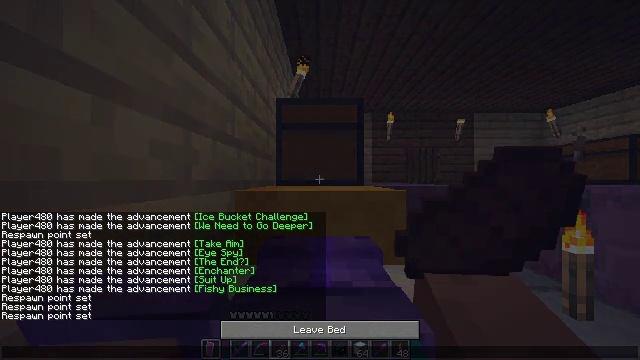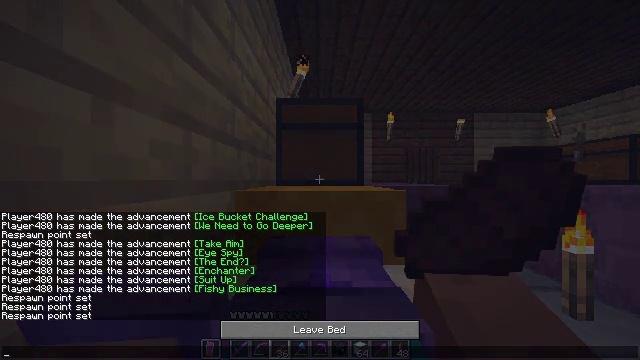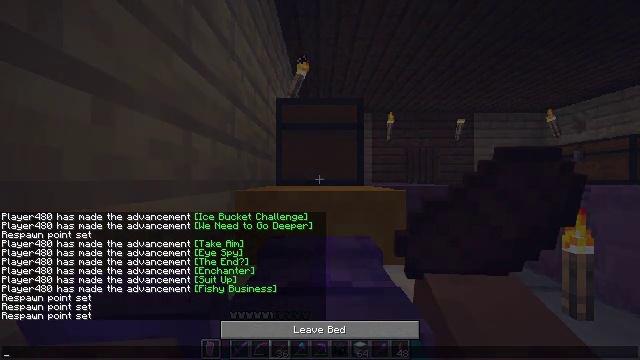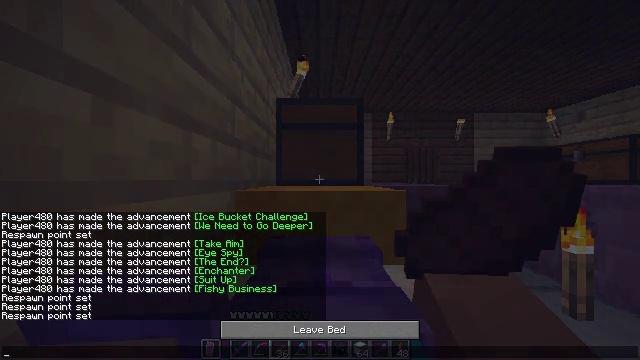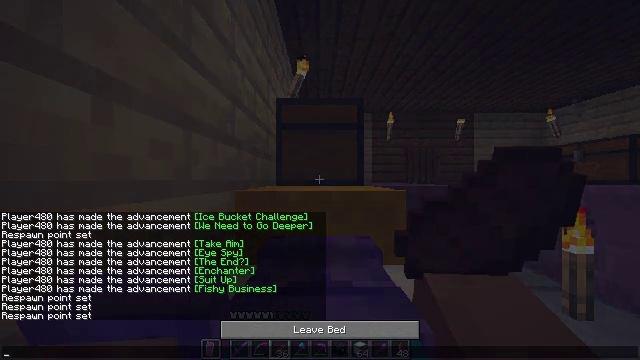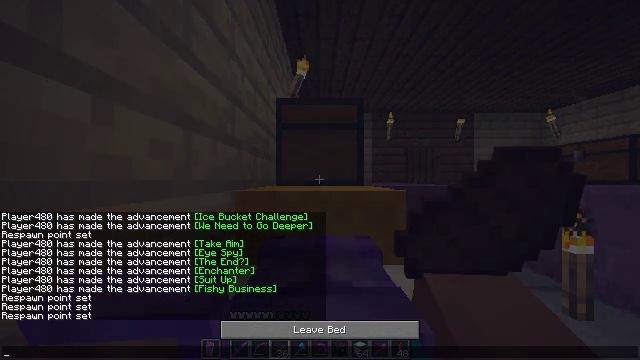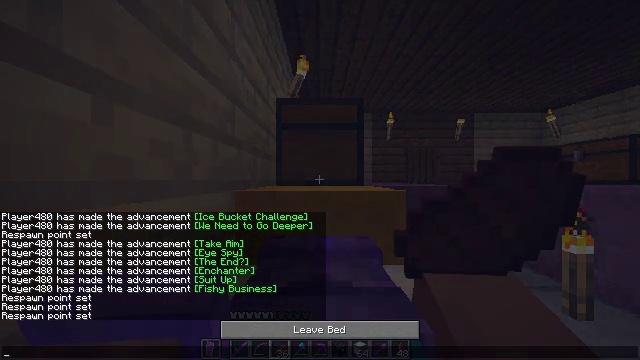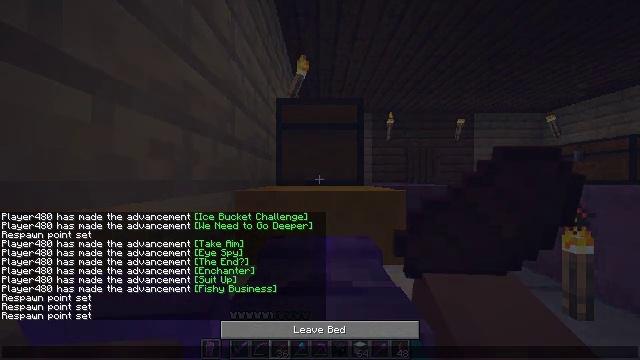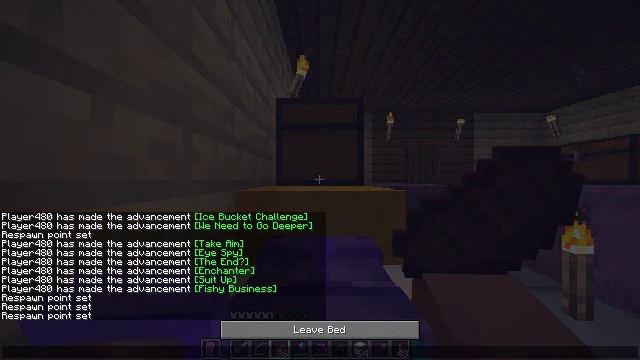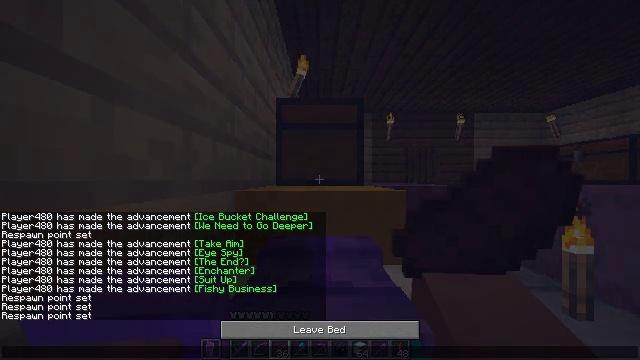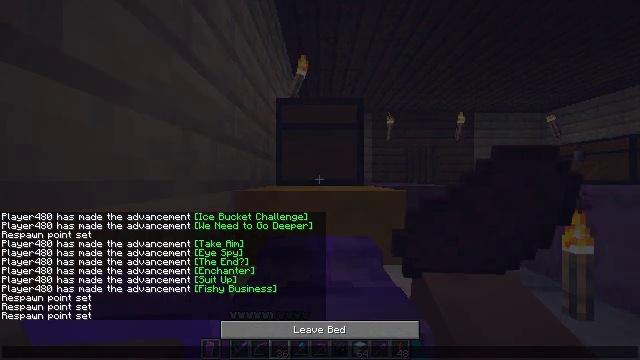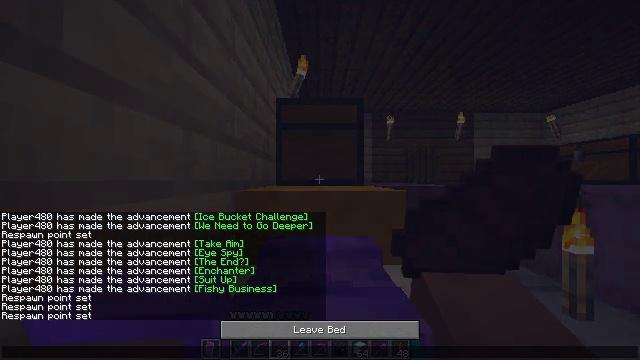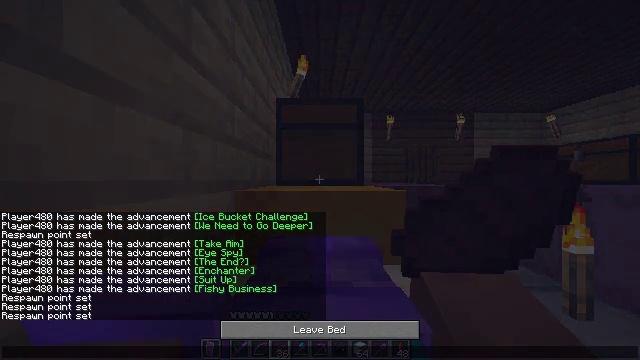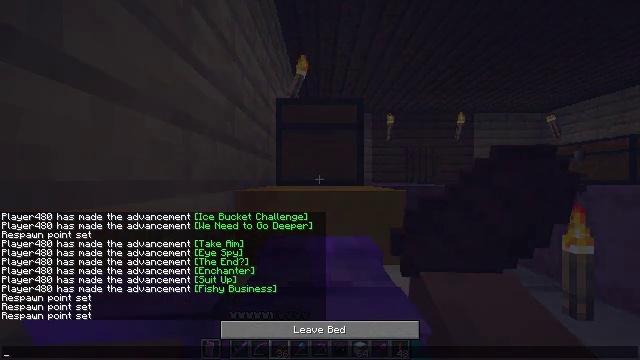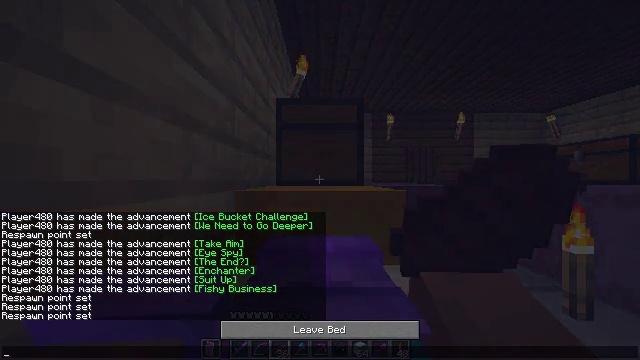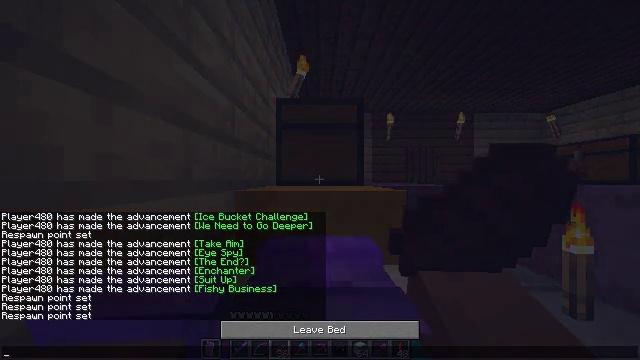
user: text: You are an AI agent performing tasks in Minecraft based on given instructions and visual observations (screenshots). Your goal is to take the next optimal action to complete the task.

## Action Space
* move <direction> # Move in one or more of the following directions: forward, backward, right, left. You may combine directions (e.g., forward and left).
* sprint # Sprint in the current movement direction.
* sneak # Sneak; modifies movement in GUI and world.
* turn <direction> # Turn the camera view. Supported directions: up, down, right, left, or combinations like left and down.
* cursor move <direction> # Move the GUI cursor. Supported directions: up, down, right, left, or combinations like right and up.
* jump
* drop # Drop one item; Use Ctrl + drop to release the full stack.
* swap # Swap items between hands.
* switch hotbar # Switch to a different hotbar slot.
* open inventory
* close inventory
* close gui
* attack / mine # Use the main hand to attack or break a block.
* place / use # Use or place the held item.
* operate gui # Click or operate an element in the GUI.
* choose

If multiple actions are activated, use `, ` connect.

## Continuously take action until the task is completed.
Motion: motion action
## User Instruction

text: Kill mobs.
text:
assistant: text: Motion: no_op
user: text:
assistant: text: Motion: no_op
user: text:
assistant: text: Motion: no_op
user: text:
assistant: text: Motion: no_op
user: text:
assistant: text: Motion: no_op
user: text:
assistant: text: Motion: no_op
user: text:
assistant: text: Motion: no_op
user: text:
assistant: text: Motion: no_op
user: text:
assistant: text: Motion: no_op
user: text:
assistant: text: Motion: no_op
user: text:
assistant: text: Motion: no_op
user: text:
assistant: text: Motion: no_op
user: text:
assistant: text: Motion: no_op
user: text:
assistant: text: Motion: no_op
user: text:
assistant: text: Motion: no_op
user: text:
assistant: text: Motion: no_op
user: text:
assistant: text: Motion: no_op
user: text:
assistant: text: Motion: no_op
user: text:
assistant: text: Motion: no_op
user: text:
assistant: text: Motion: no_op
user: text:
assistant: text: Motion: no_op
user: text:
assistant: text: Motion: no_op
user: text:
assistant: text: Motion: no_op
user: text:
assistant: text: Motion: no_op
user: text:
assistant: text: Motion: no_op
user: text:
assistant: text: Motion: no_op
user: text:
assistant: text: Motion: no_op
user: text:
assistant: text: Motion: no_op
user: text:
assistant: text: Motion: no_op
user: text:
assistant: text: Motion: no_op